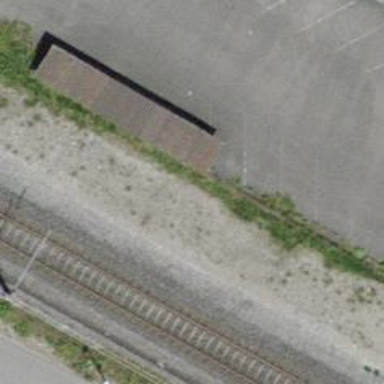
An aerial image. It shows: Abandoned railway spur.